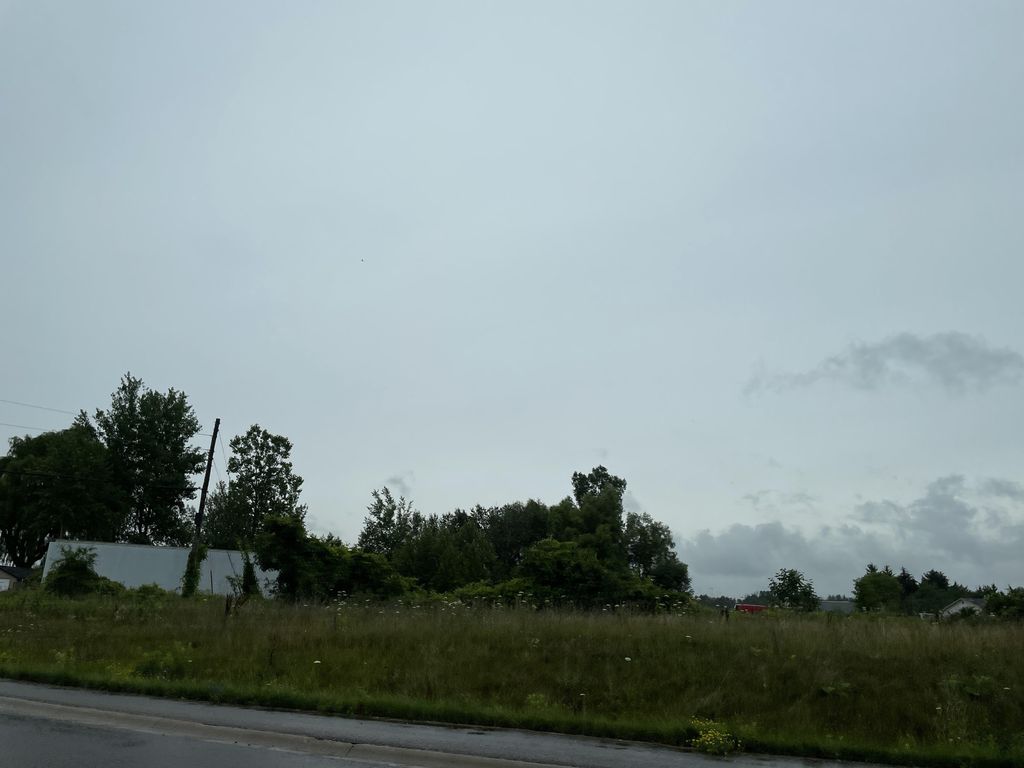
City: kitchener-waterloo